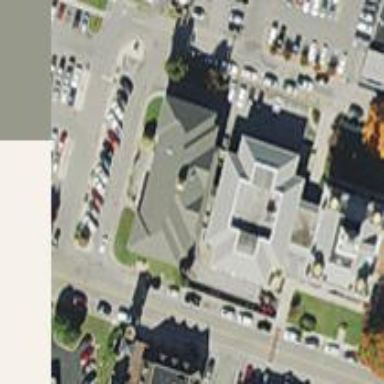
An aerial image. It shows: Courthouse building.